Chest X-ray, PA view. Patient: 61 years old, sex M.
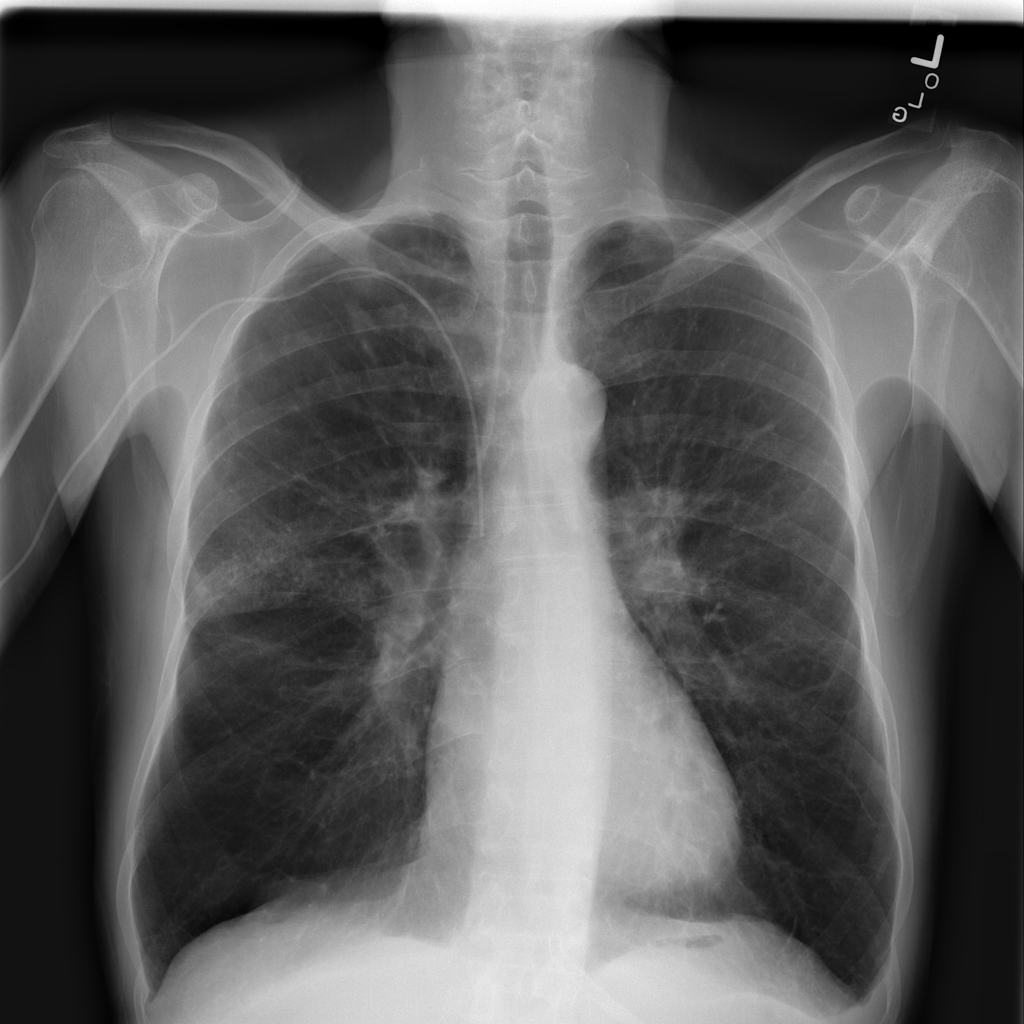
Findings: Effusion, Nodule, Pneumonia